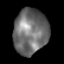
Tissue: lung
Cell type: Epithelial cells
Senescence score: 0.1686
Nuclear area (px): 1524
Mean DAPI intensity: 110.441